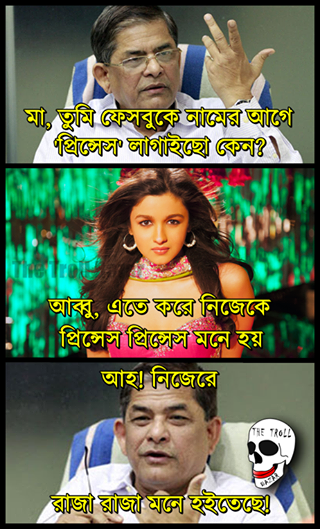
Caption: মা, তুমি ফেসবুকে নামের আগে 'প্রিন্সেস' লাগাইছো কেন? আব্বু, এতে করে নিজেকে প্রিন্সেস প্রিন্সেস মনে হয় আহ!নিজেরে রাজা রাজা মনে হইতেছে!
Label: hate